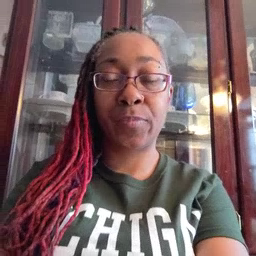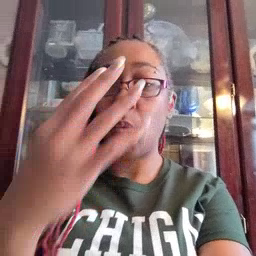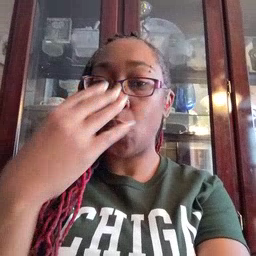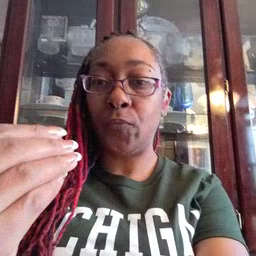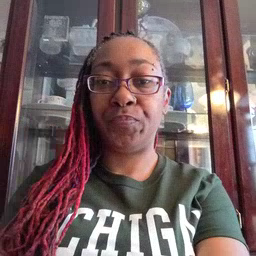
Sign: wolf